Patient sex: M
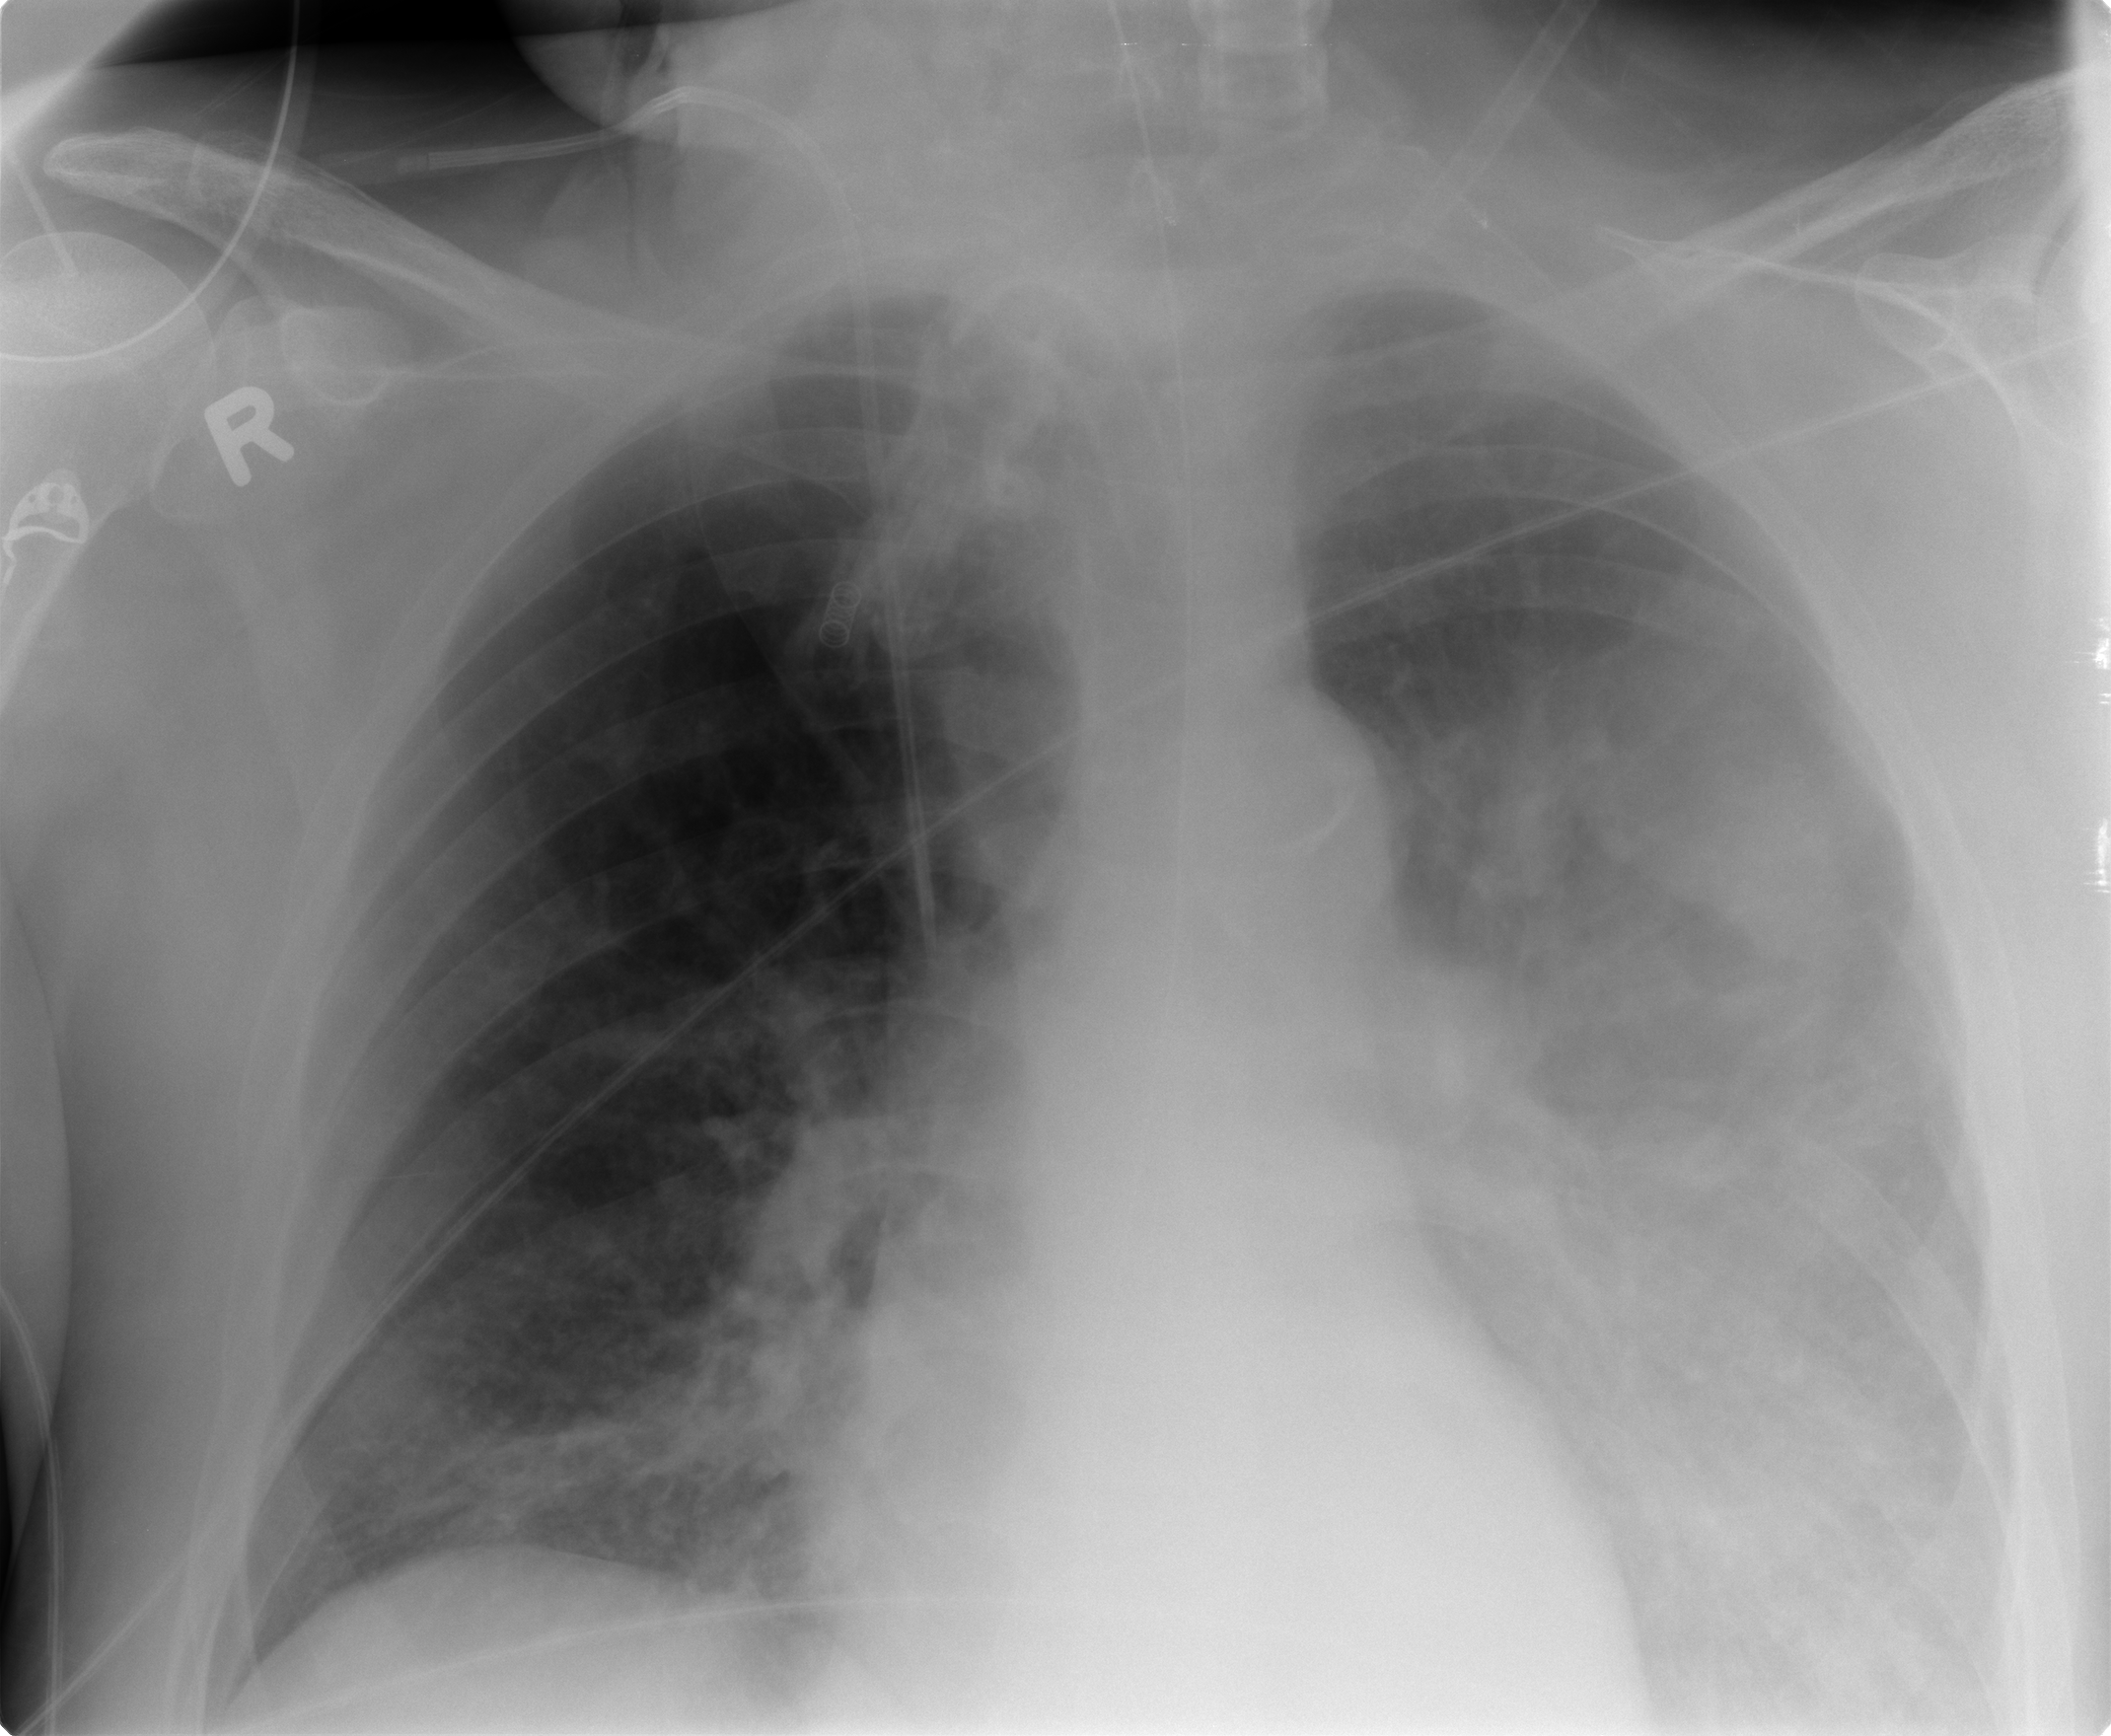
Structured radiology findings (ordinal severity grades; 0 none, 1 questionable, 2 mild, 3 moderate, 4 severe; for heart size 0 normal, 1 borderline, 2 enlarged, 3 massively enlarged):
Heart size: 0
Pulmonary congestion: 0
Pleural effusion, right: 0
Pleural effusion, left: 2
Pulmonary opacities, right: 0
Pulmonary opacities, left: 1
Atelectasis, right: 2
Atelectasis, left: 3